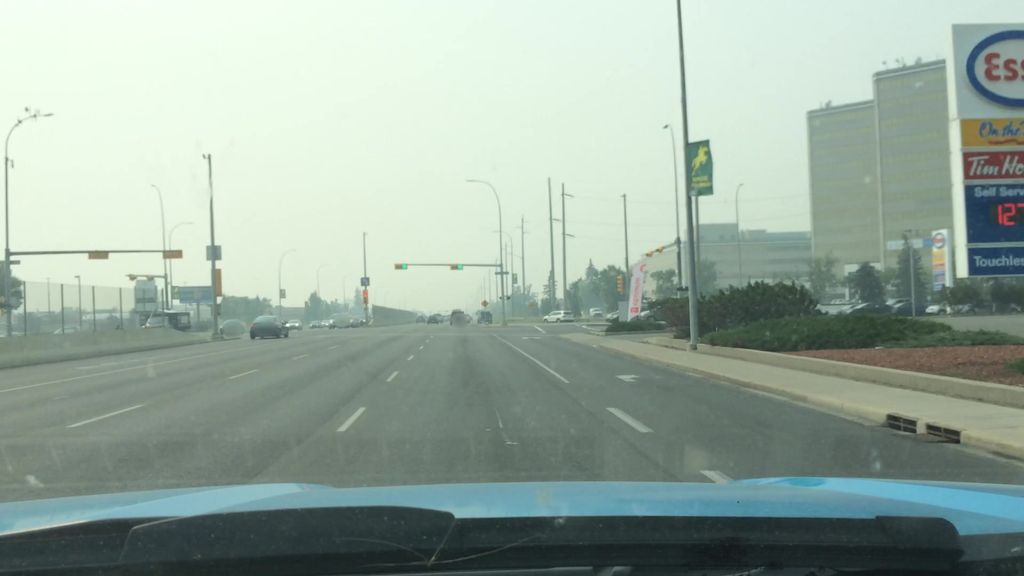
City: calgary